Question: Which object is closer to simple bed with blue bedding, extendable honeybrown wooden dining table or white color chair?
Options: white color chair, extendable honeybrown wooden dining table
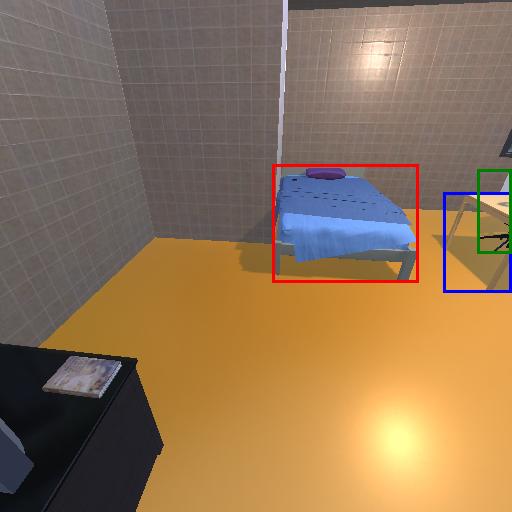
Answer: white color chair